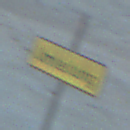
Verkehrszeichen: Umleitungsankuendigung
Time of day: SunriseSunset
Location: Outdoor (Beach)
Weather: PartlyCloudy
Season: NotSpecified
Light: Natural